Question: I have a cross tab report in Crystal 2008 (ver 12). First column has a name and second as a phone number.
If there are two individuals with the same name, the report seems to combine the two cells and only show the name once (its like two rows have been merged into one such as in Excel). Both numbers however are shown correctly in two separate rows.
How can I show the name twice and not have it merged or group together?
[]
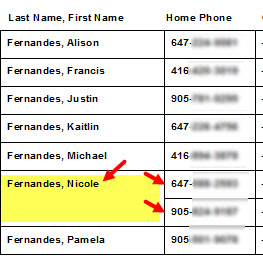
Answer: Your Cross Tab works fine because it's the same name (and cross tab put's it in one group row/column). To separate it, you have to make your column/row by some id_column of that person, but display name instead of that id_column.
For example you put your field in row/columns (id of person, not name),
<URL>
and then press 'Group Options' and set the name to be displayed
<URL>
And that should do it.
Hope it helps